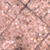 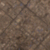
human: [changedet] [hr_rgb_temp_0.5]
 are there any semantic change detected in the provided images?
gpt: A diagonal street was created.